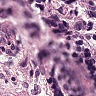
Metastatic tissue present: yes